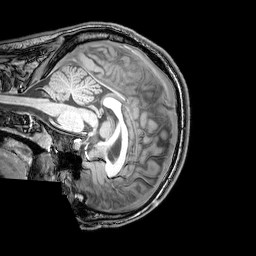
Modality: T1w
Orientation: sagittal
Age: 24
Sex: male
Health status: healthy
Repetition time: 0.081 s
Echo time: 0.037 s